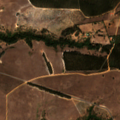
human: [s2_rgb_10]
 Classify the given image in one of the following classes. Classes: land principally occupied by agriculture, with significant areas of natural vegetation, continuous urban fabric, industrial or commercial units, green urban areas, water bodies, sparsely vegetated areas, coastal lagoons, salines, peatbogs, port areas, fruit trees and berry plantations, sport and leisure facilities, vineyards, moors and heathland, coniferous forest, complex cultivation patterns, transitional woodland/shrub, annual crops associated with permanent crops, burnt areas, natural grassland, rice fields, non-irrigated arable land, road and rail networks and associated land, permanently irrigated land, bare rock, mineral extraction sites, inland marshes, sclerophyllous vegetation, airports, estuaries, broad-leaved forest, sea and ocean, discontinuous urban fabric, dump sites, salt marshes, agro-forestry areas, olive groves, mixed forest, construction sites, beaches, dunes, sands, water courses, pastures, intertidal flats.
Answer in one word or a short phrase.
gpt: non-irrigated arable land, broad-leaved forest, transitional woodland/shrub